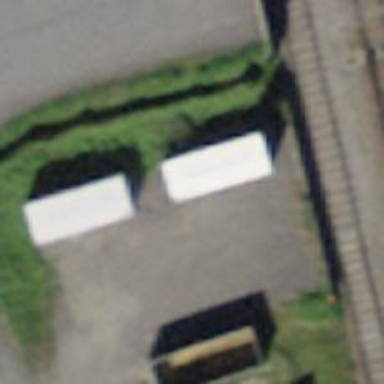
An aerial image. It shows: Set of concrete steps.